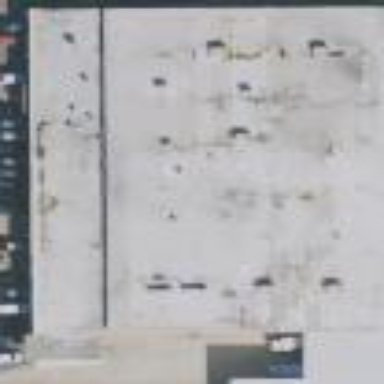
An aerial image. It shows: Warehouse.